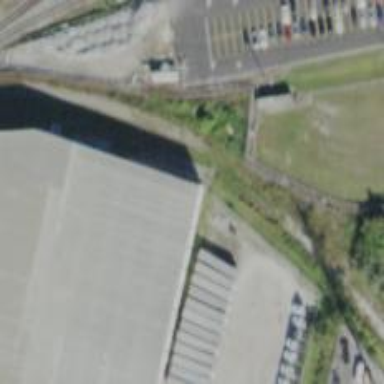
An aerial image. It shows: Disused railway siding.